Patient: sex M, age 48
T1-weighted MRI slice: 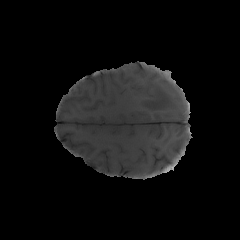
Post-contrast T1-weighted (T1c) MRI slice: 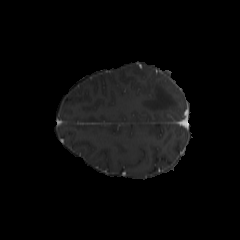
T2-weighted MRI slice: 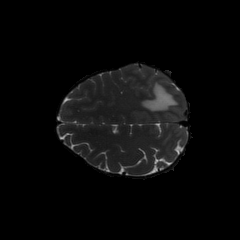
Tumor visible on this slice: yes
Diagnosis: Glioblastoma, IDH-wildtype
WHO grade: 4